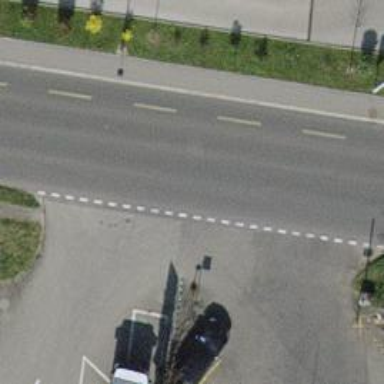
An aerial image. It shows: Unclassified road with asphalt surface. There is lane for cyclists on the left.